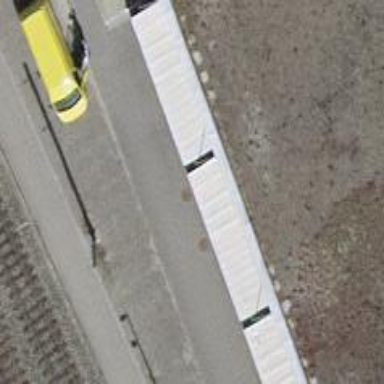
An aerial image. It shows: Bicycle parking facility with anchor stands on asphalt surface.